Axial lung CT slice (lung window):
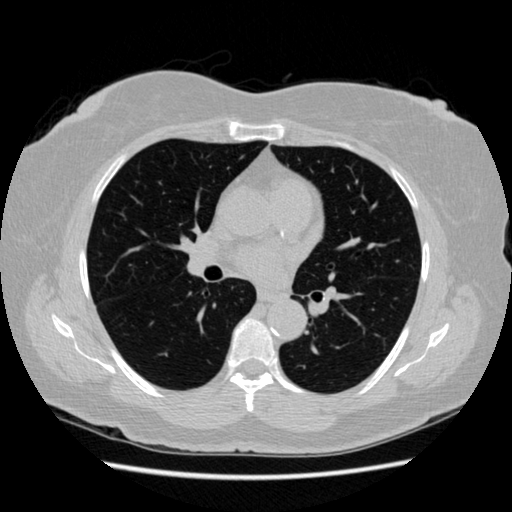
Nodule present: no